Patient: sex F, age 31
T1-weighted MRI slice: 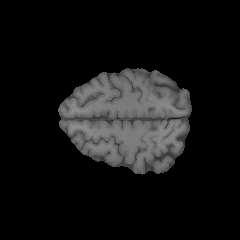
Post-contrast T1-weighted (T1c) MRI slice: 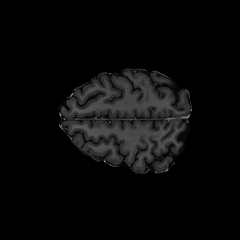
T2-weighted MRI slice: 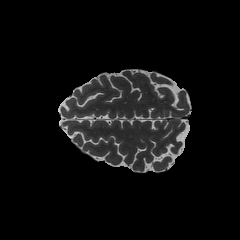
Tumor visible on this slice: no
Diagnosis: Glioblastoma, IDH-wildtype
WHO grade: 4